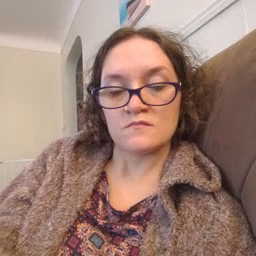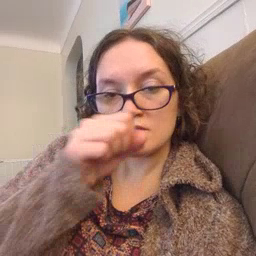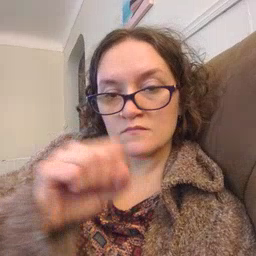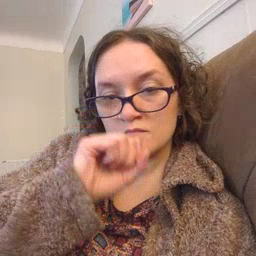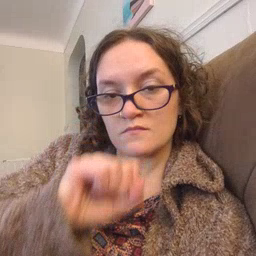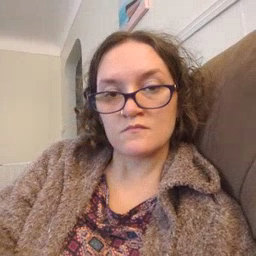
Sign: icecream